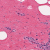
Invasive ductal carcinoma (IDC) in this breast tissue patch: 0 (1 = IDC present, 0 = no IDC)